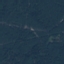
Label: Forest